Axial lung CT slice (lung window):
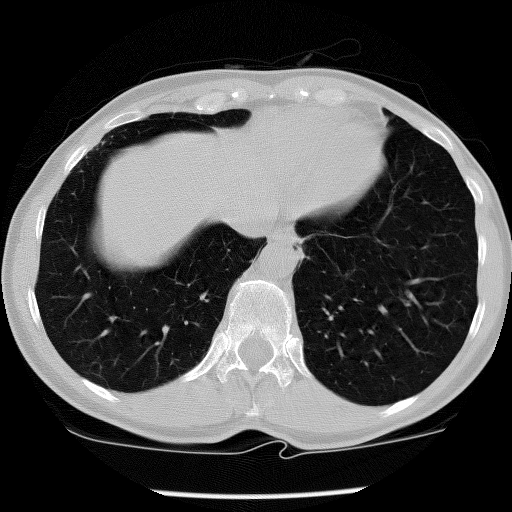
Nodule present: no